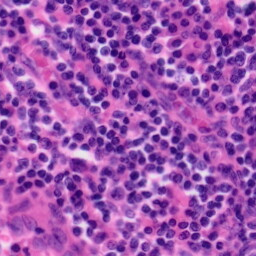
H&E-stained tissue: Tonsil